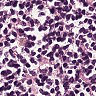
Metastatic tissue present: no